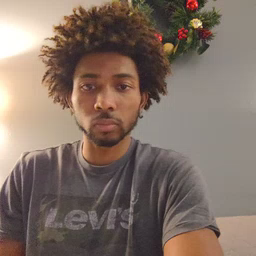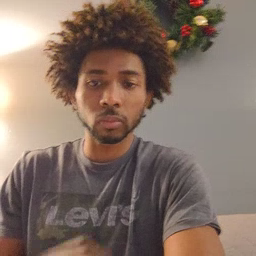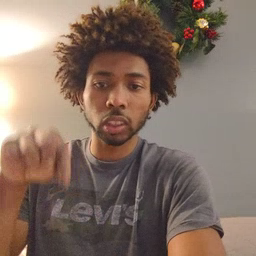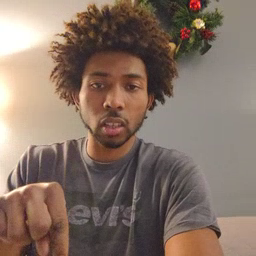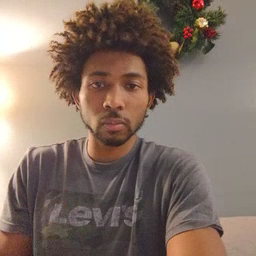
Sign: down